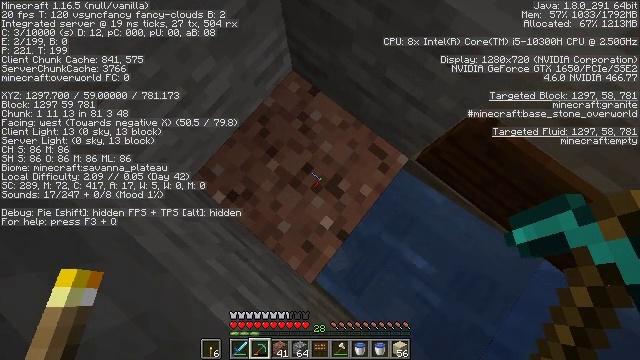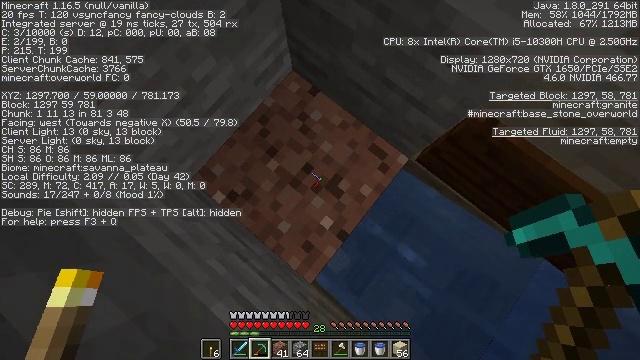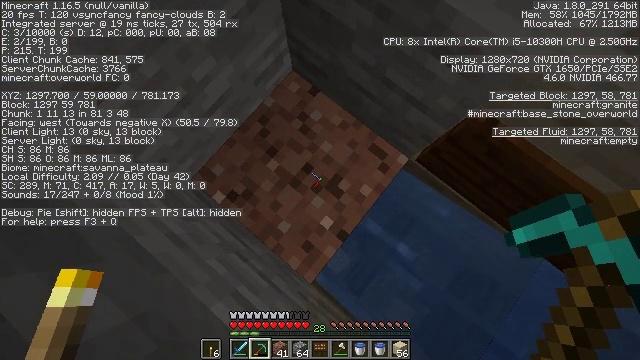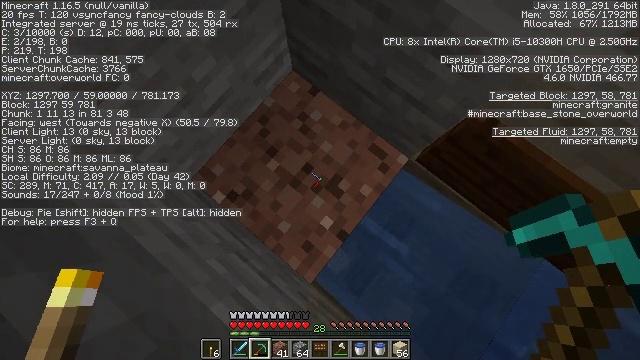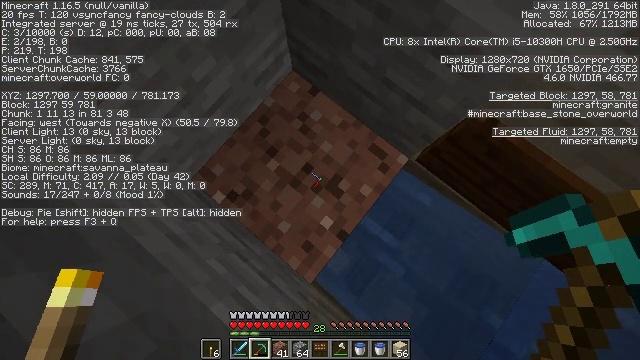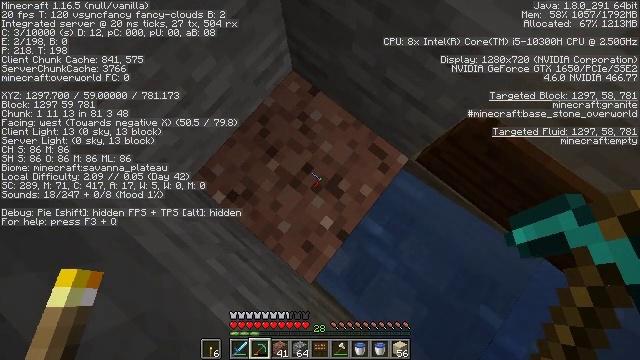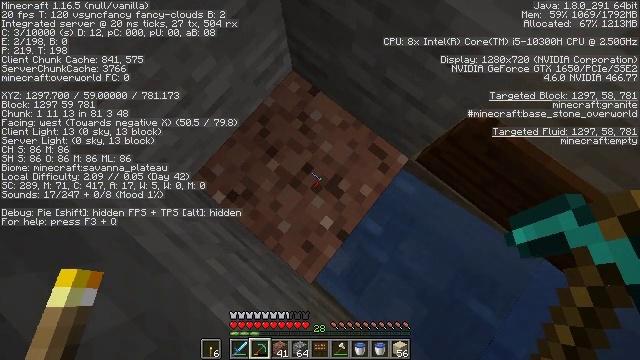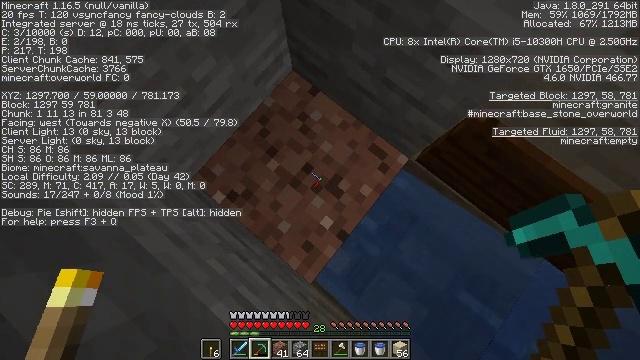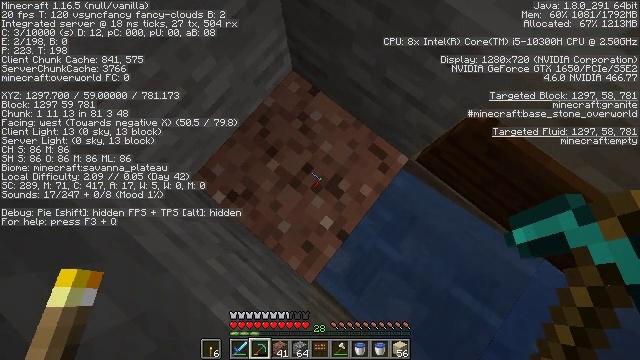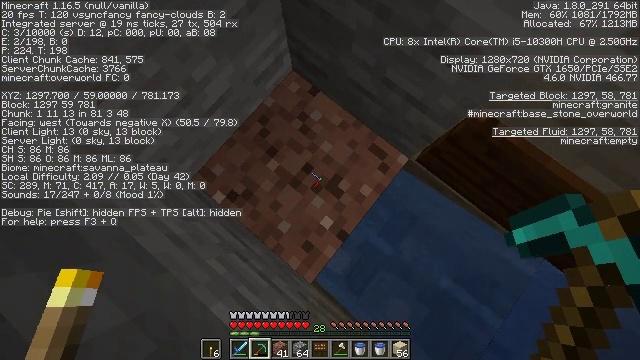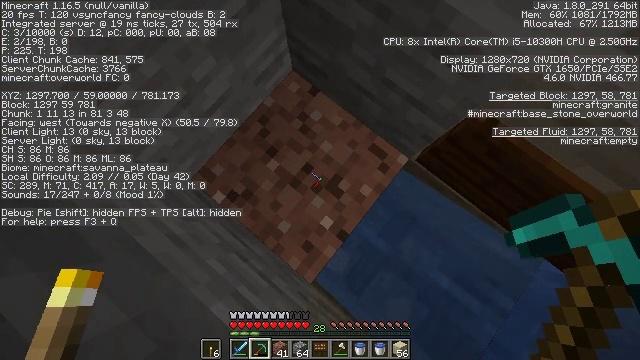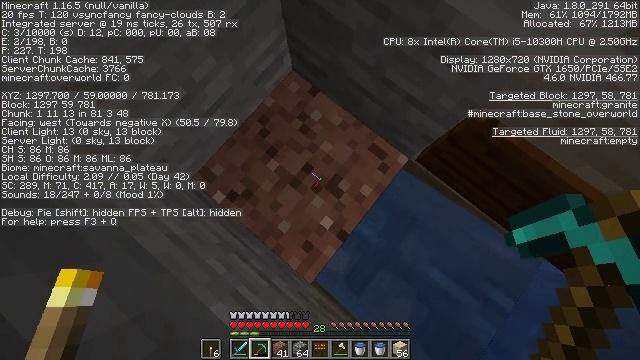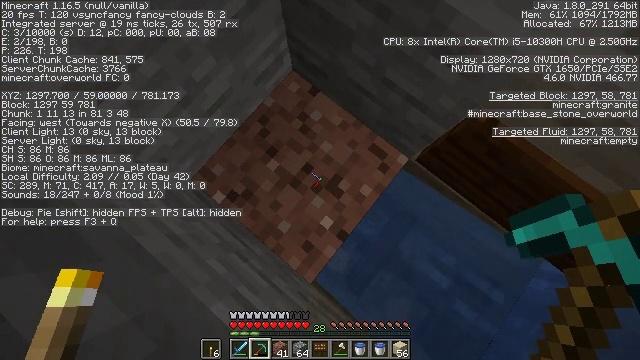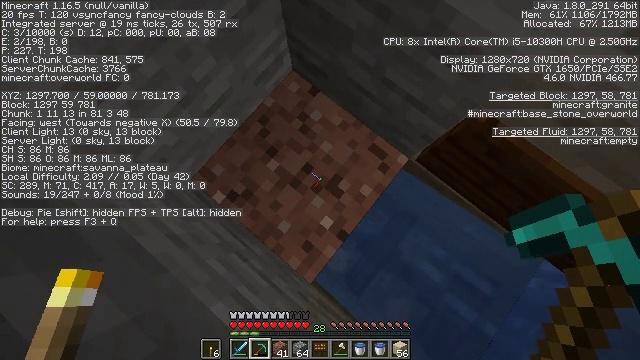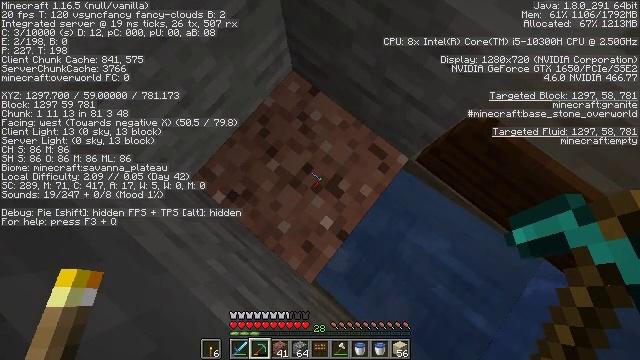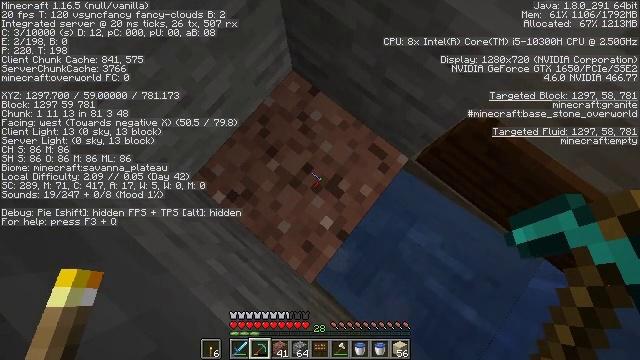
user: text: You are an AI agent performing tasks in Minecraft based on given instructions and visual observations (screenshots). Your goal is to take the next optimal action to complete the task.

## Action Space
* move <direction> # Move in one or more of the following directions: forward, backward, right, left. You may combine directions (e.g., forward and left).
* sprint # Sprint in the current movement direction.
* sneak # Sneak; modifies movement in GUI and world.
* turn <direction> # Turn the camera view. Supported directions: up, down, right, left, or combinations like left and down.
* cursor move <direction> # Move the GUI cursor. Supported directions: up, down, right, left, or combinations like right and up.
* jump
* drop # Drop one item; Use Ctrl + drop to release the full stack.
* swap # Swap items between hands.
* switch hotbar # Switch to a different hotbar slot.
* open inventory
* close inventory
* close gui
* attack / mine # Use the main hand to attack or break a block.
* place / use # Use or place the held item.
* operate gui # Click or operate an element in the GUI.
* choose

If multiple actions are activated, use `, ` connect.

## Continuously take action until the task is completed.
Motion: motion action
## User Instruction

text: Destroy the wall torch to gather it.
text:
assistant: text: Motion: no_op
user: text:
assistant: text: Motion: no_op
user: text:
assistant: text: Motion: no_op
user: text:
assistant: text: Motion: no_op
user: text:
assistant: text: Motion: no_op
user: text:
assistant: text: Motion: no_op
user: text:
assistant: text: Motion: no_op
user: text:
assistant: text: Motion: no_op
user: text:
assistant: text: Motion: no_op
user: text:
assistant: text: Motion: no_op
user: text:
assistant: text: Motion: no_op
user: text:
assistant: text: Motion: no_op
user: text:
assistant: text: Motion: no_op
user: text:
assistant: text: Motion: no_op
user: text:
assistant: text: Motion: no_op
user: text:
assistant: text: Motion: no_op
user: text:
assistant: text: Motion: no_op
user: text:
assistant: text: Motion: no_op
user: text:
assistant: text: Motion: no_op
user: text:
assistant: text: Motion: no_op
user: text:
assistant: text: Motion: no_op
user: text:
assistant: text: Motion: turn down
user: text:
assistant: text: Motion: turn down
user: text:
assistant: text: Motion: turn right and down
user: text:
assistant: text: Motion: turn right and down
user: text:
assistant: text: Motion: turn right and down
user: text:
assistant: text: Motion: turn right and down
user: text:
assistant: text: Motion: turn down
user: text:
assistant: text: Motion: turn left and down
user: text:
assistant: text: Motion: no_op